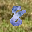
Label: 8